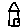
Label: house